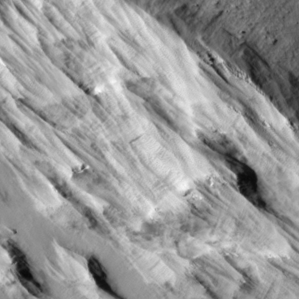
Label: non_frost